Question: I would like to sort an array of objects by a property of the specific object. This is my array with objects:

As you can see I have an array '$all_studies' with . How can I now sort on the 'graduationYear' property of the objects? So I would like to have an array with objects and the the order with object 2010 first, then 2014, ... (in this case the order is already correct but this won't always be the same ..).
This is what I've tried but with no succes:
'''
$all_studies = usort($all_studies, "sort_objects_by_graduationyear");
function sort_objects_by_graduationyear($a, $b) {
if((int)$a->graduationYear == (int)$b->graduationYear){ return 0 ; }
return ($a->graduationYear < $b->graduationYear) ? -1 : 1;
}
'''
But I just get 'true' back. I've never used the usort function so I don't really know how to work with it. Can someone help me?
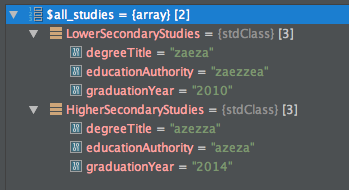
Answer: The function returns "true" on success. So, good news :).
If you want to check if the sort is done, you only have to check your $all_studies object after the usort.
'''
$status = usort($all_studies, "sort_objects_by_graduationyear");
print_r($all_studies);
'''